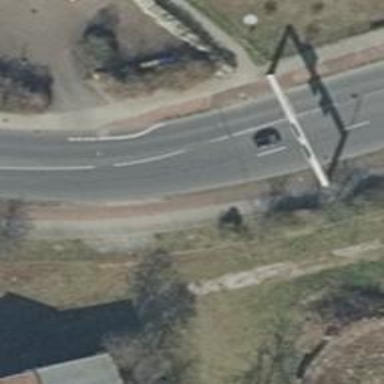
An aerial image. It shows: Secondary road.